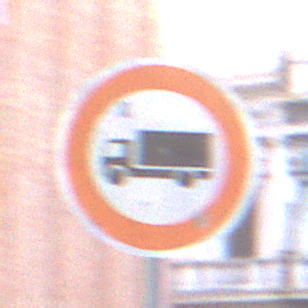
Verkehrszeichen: VerbotFuerKraftfahrzeugeUeberDreiKommaFuenfTonnen
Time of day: SunriseSunset
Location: Outdoor (Urban)
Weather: PartlyCloudy
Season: NotSpecified
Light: Natural